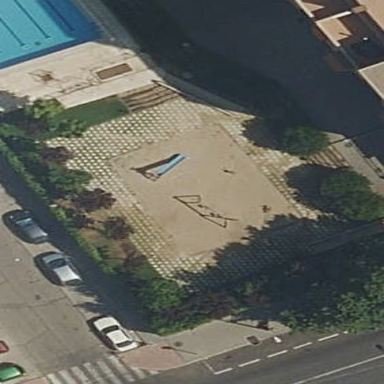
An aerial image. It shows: Playground area for leisure activities on the land.